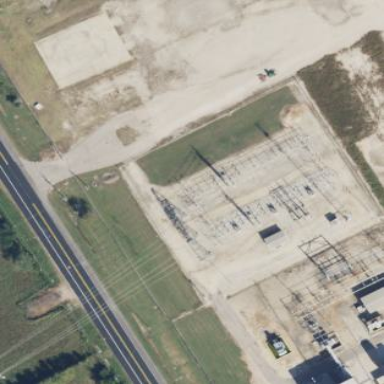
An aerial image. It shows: Power line with 3 cables. It uses busbar.